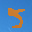
Label: 5